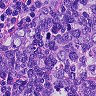
Metastatic tissue present: no